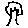
Label: tree